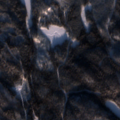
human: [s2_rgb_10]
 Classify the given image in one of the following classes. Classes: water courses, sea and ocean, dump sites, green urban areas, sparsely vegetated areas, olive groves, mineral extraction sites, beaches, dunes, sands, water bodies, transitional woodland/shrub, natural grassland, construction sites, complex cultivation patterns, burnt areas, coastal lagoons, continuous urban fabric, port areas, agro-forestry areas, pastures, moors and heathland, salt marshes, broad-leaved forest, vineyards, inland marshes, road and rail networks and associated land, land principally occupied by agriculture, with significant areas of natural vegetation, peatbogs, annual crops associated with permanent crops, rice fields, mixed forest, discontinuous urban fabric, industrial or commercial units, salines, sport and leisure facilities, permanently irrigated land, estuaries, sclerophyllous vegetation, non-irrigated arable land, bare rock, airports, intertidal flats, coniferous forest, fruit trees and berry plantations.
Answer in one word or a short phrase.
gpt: coniferous forest, mixed forest